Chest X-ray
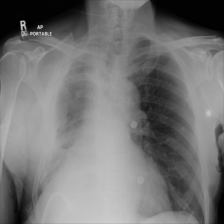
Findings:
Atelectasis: negative
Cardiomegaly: negative
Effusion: positive
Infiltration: negative
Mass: negative
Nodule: negative
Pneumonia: negative
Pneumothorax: negative
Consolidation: negative
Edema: negative
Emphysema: negative
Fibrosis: negative
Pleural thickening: negative
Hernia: negative